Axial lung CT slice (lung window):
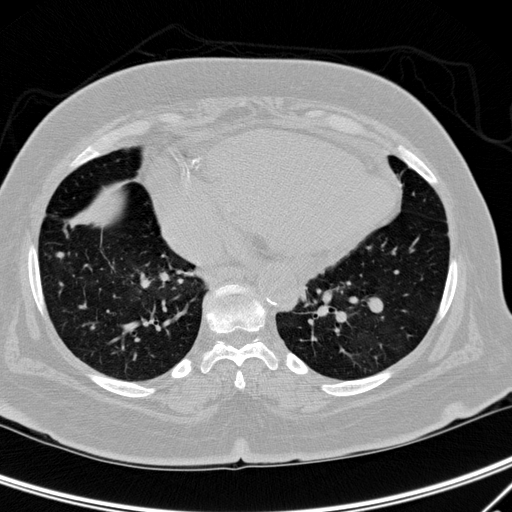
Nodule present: no